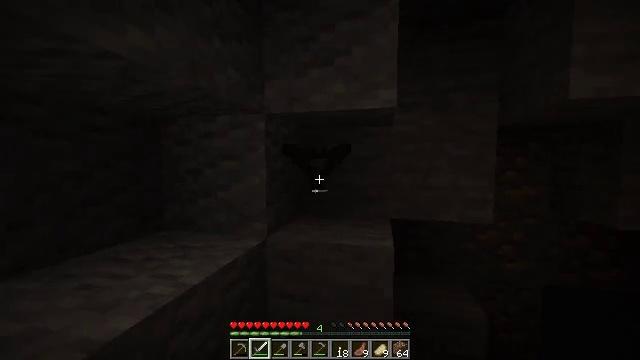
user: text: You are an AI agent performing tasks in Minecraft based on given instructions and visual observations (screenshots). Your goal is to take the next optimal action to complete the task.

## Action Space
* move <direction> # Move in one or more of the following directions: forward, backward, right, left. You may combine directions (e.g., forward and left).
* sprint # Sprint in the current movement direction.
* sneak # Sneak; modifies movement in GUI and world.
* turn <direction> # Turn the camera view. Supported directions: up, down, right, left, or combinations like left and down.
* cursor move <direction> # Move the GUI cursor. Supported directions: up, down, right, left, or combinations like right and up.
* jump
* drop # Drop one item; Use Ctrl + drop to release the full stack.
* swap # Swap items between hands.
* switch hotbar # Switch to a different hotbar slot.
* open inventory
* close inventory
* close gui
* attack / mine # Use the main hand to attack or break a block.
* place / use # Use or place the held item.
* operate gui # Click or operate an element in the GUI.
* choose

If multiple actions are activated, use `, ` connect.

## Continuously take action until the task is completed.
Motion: motion action
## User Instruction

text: Combat the bat.
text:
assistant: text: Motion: no_op